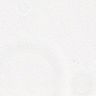
Metastatic tissue present: no